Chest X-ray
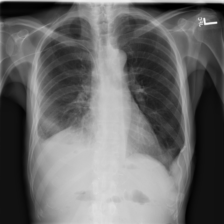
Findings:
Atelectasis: negative
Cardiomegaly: negative
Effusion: positive
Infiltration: positive
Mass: positive
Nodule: negative
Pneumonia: negative
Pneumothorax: positive
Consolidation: negative
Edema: negative
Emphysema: negative
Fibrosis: negative
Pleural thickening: negative
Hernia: negative